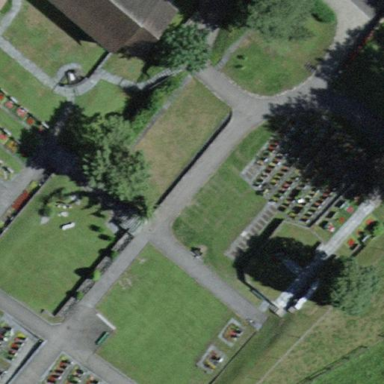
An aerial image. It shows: Grave yard.